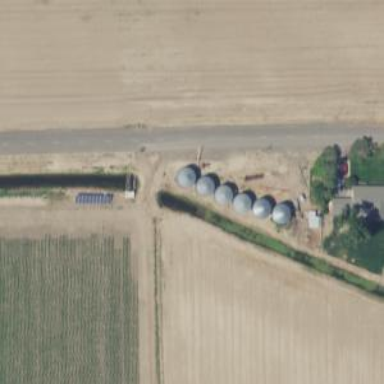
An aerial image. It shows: Silo.